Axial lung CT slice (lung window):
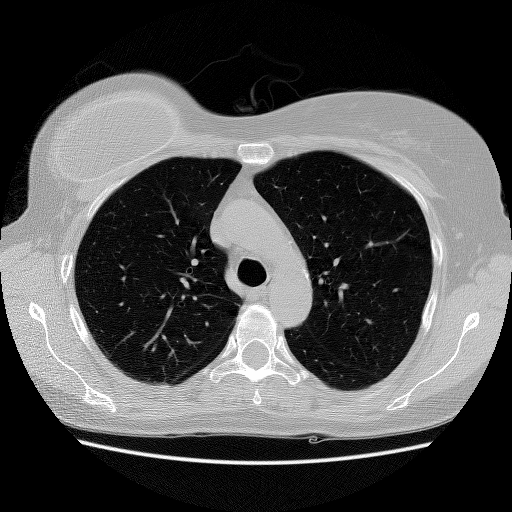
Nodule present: no